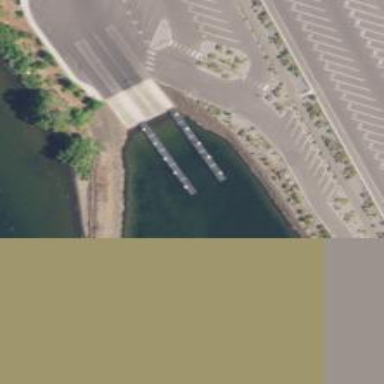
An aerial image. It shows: Man-made pier.